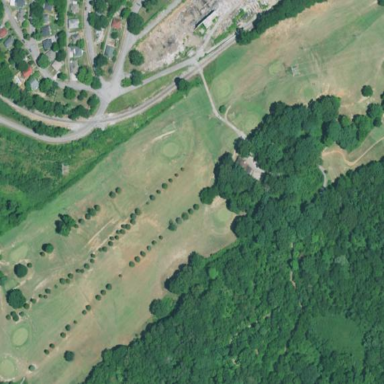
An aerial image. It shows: Golf course.